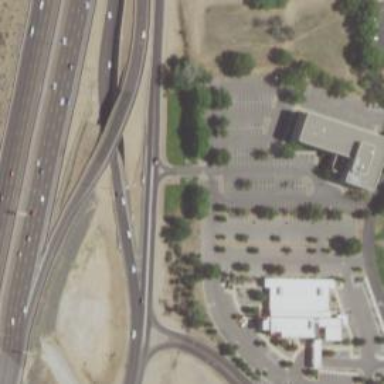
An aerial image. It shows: Primary link highway.